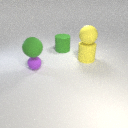
large green rubber cylinder to the left of large yellow rubber cylinder